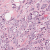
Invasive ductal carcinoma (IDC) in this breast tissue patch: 1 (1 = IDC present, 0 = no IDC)